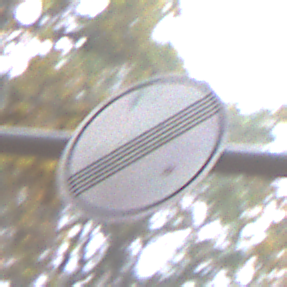
Verkehrszeichen: EndeSaemtlicherBegrenzungen
Umgebung: Outdoor, Nature
Tageszeit: MorningAfternoon
Wetter: Overcast
Licht: Natural
Jahreszeit: Autumn
Kontrast: LowContrast